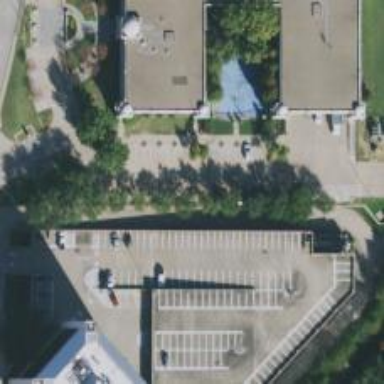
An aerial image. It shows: Multi-storey parking building.